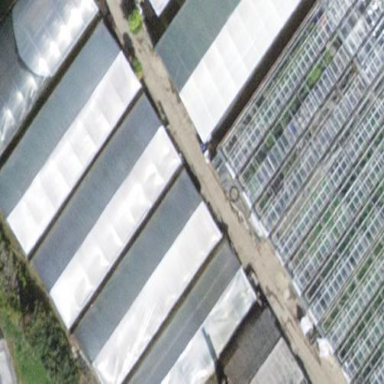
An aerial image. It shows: Greenhouse.